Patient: sex M, age 28
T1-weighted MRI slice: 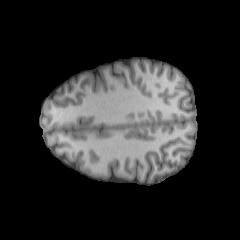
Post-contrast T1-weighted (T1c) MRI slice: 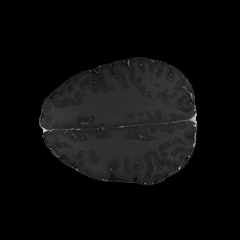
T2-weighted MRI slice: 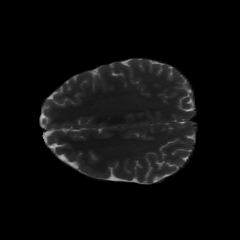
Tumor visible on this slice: no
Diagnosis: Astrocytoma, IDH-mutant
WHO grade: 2